Interaction volume radius: 5 \u00c5
Interaction volume height: 35 \u00c5
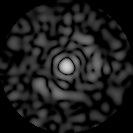
Disorder parameter: 0.7889